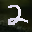
Label: 2